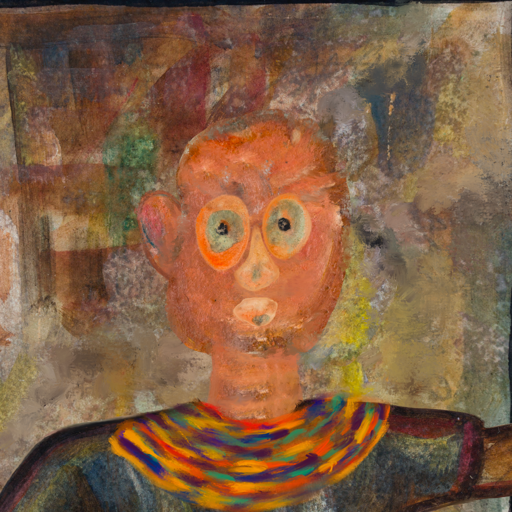
Background: Mosgoul, Head And Neck Front: Boggyland, Face Front: Childish, Bust: Mosgoul, Hair Front: Blank, Head Accessory: Blank, Second Necklace: An_Impression_2, Necklace: Blank, Baby: Blank